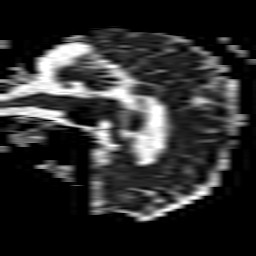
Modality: ADC
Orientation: sagittal
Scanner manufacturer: philips
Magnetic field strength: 1.5 T
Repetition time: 3.782 s
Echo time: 0.07078 s